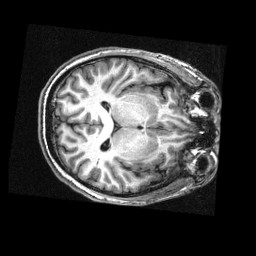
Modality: T1w
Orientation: axial
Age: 20
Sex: male